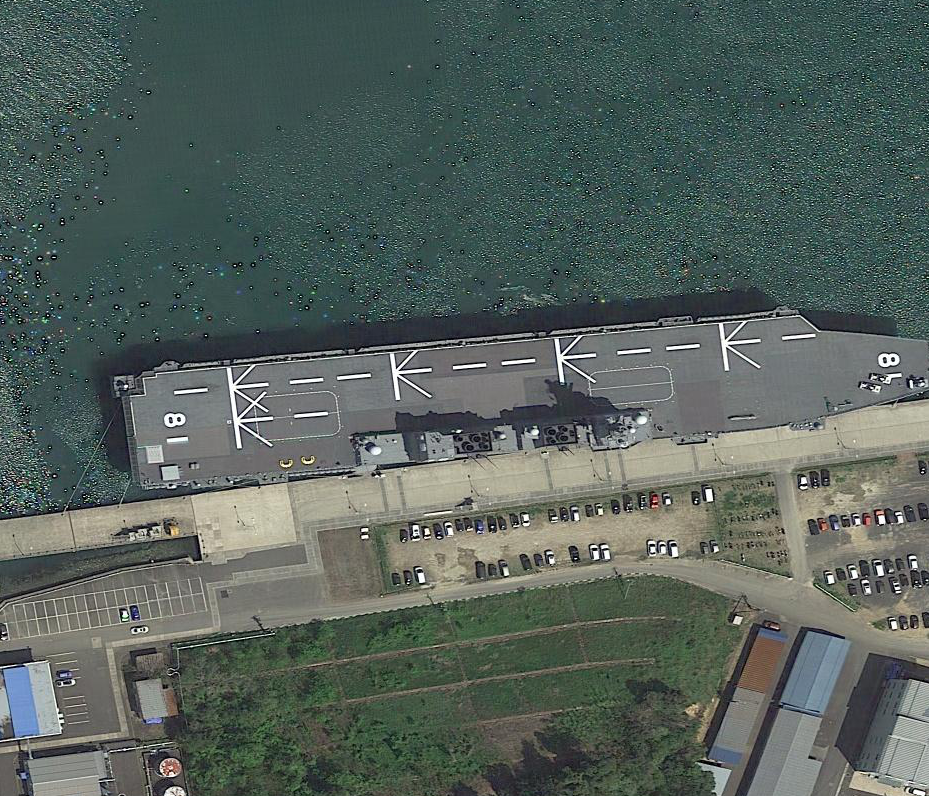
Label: Hyuga-class_helicopter_destroyer